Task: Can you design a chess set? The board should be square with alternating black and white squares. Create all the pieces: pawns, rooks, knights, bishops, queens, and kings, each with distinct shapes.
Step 3717:
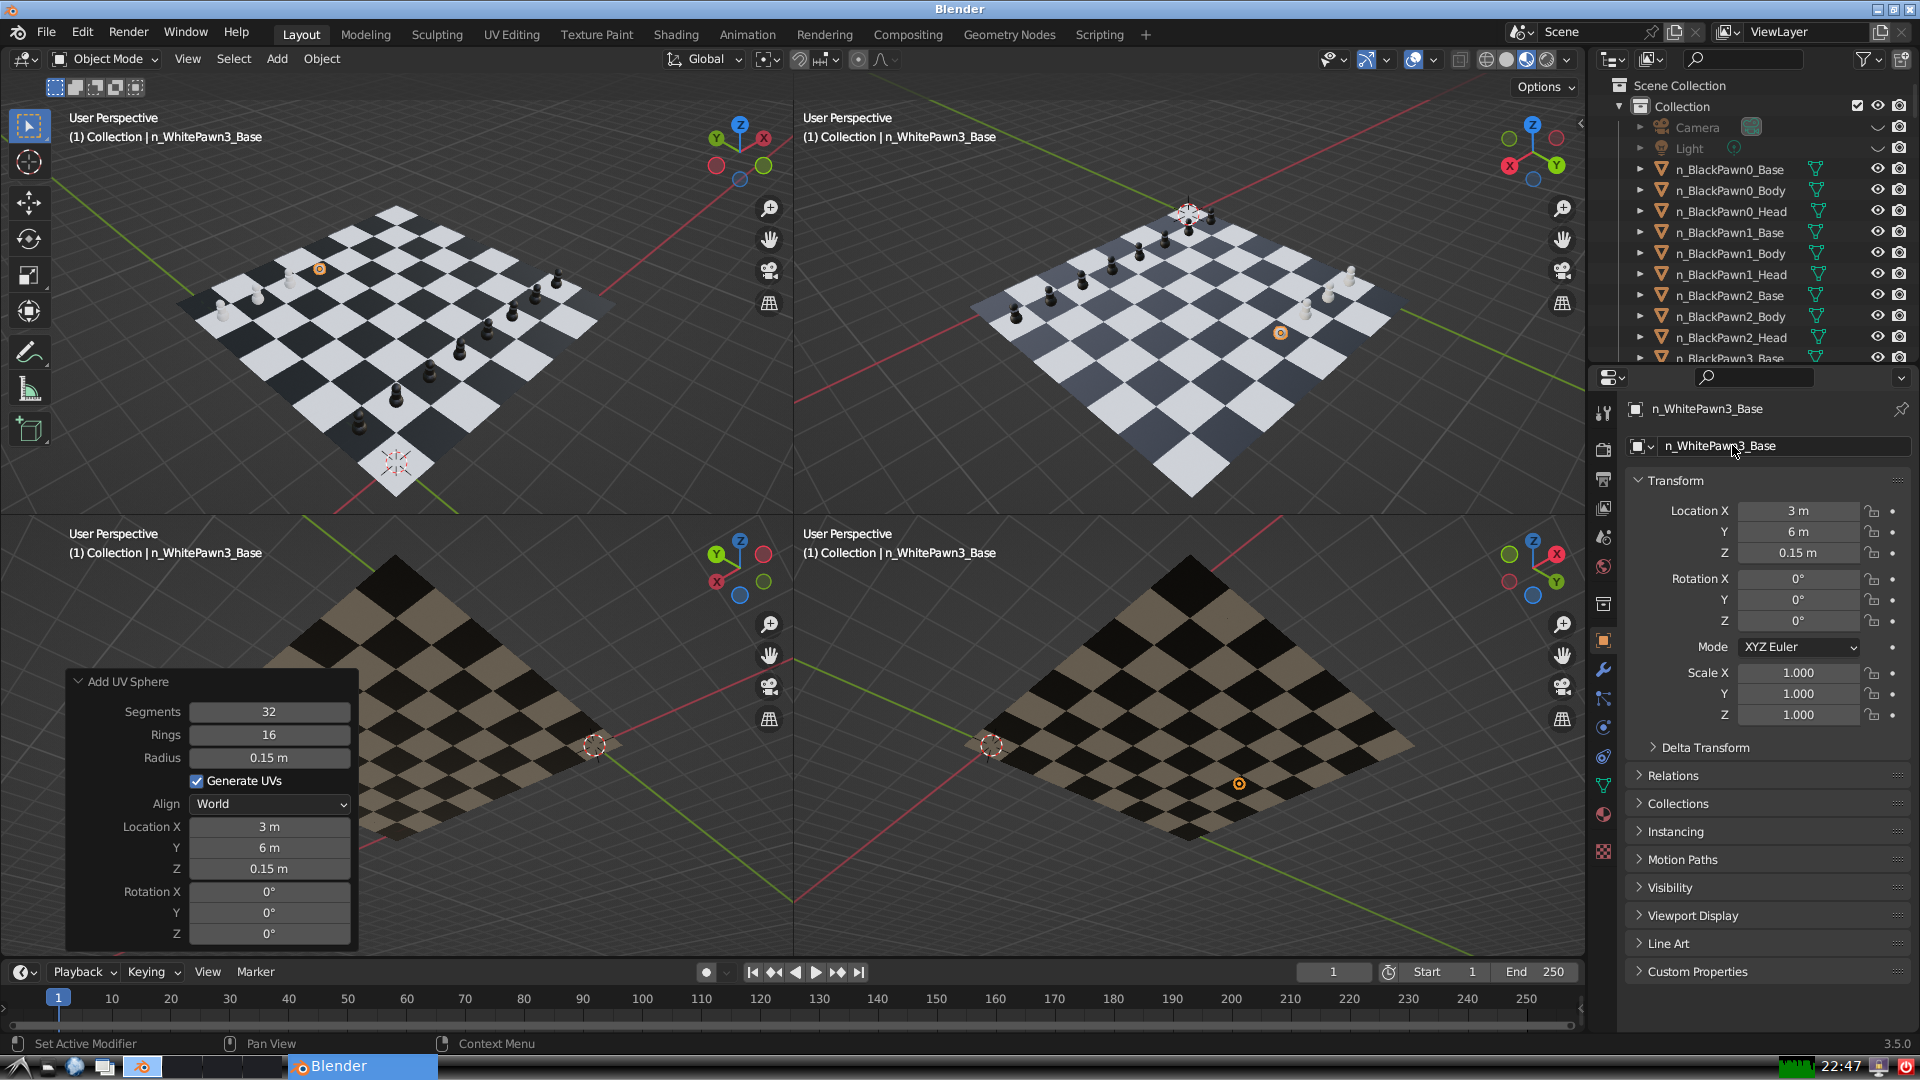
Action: {"mouse_move": [1603, 815]}